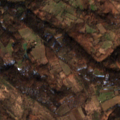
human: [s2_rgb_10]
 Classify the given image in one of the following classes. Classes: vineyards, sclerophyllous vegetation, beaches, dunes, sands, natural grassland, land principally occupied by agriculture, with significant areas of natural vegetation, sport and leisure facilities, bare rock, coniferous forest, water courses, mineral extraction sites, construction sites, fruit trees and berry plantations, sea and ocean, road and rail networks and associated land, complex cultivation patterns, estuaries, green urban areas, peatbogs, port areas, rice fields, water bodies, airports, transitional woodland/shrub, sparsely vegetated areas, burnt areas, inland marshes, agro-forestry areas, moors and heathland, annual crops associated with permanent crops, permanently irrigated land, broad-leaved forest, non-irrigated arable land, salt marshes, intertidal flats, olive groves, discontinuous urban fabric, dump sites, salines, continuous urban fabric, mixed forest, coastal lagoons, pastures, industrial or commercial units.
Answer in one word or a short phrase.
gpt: complex cultivation patterns, land principally occupied by agriculture, with significant areas of natural vegetation, broad-leaved forest